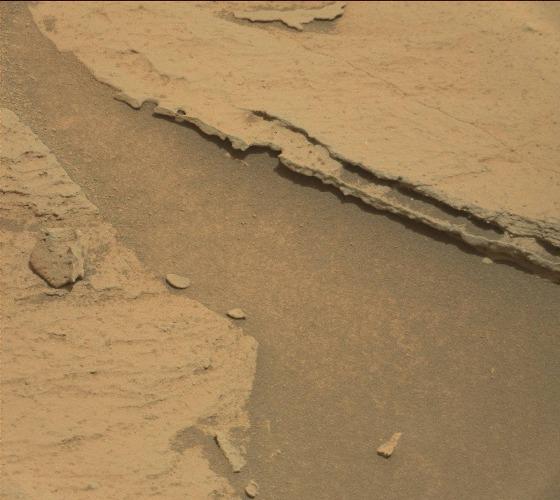
Terrain classes present: Bedrock, Gravel / Sand / Soil, Rock, Shadow